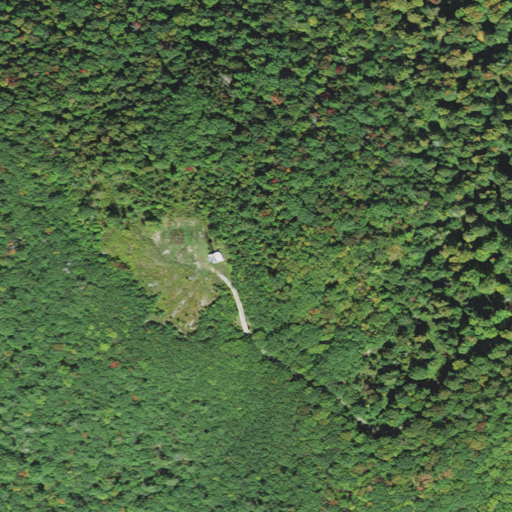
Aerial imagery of mountain in Vermont named Northeast Mountain containing deciduous forest, mixed forest, and open development